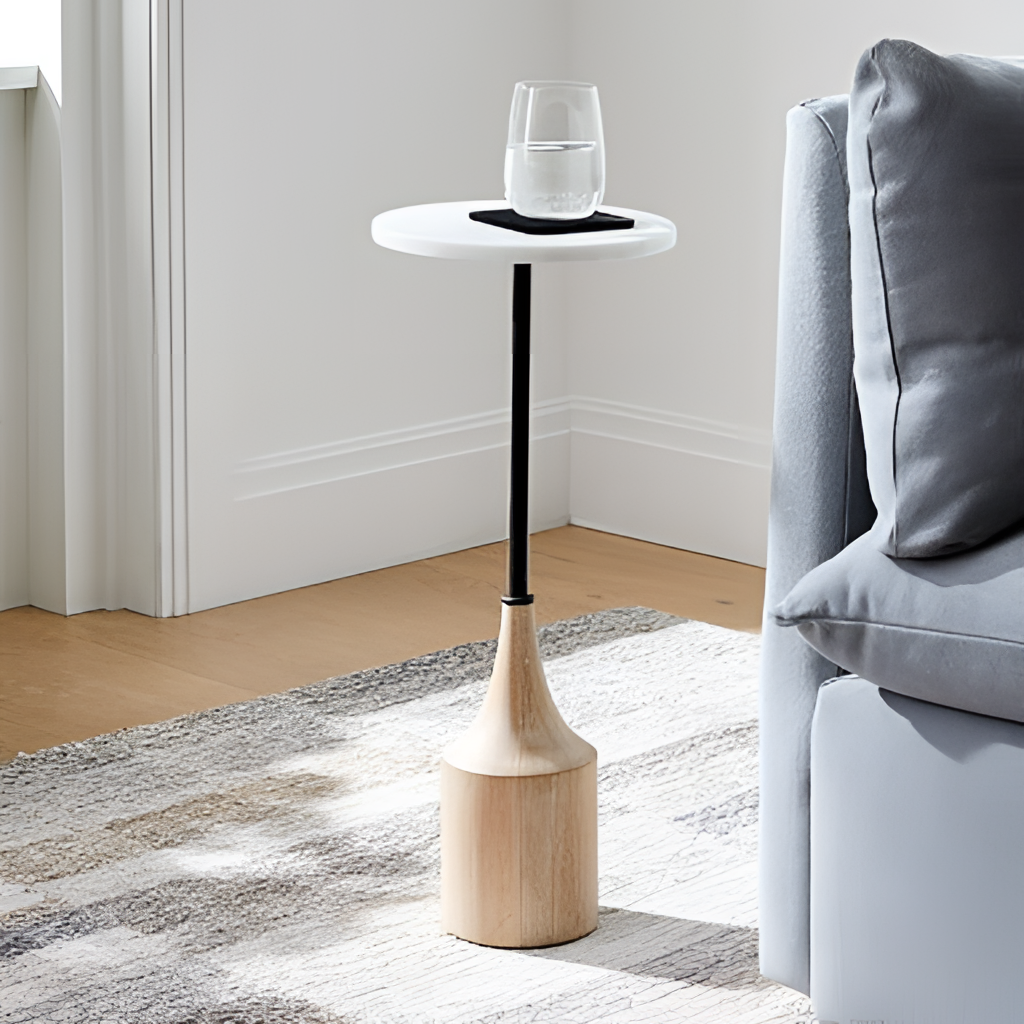
living room, fabric sofa, beige paint wallpaper, with solid pattern, contemporary, wood flooring, with plank pattern